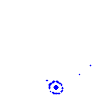
Particle: kaon